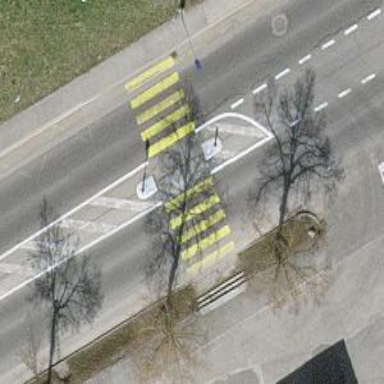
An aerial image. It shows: Zebra crossing with markings.